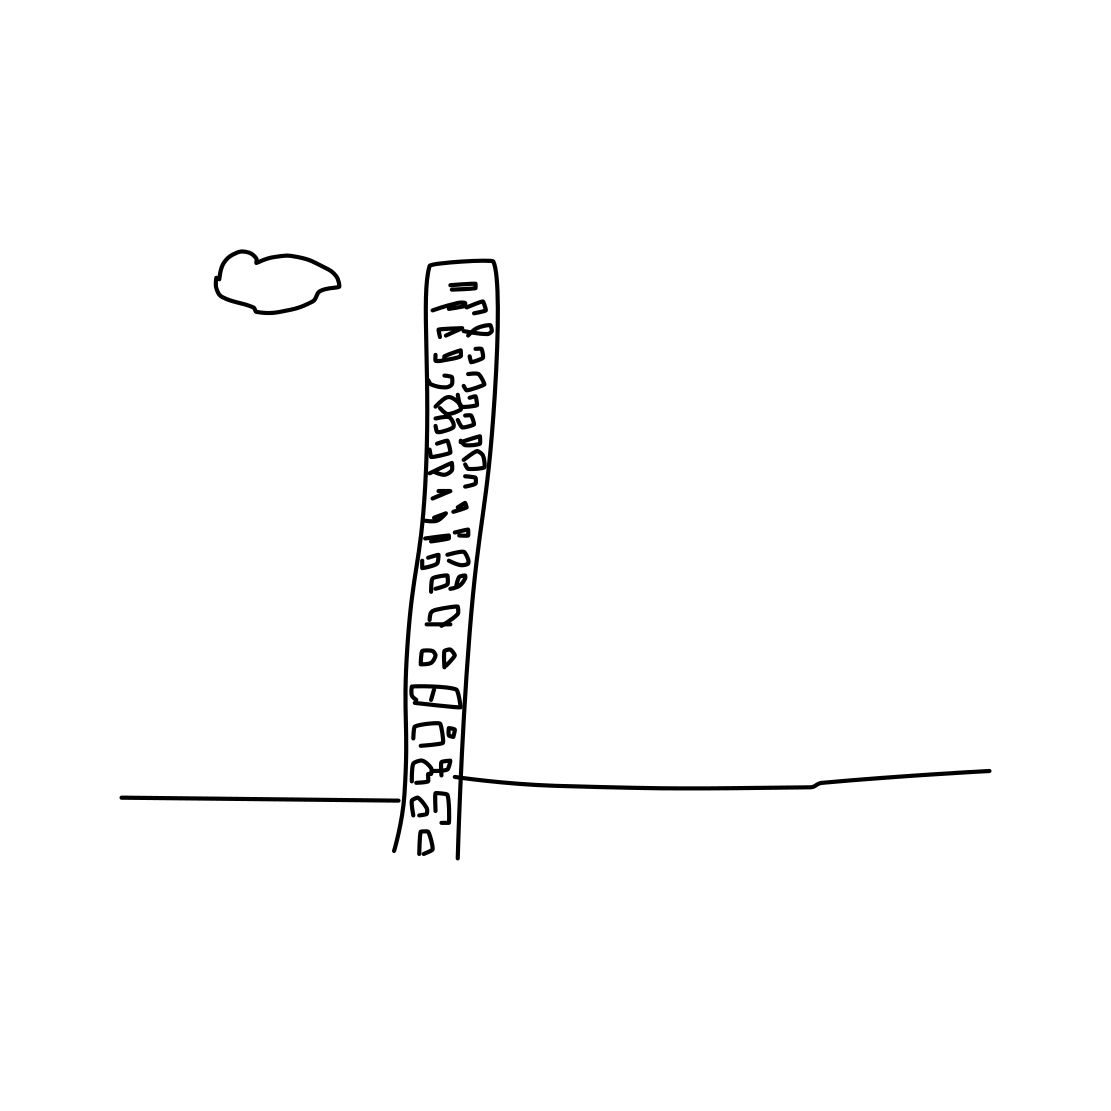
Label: skyscraper